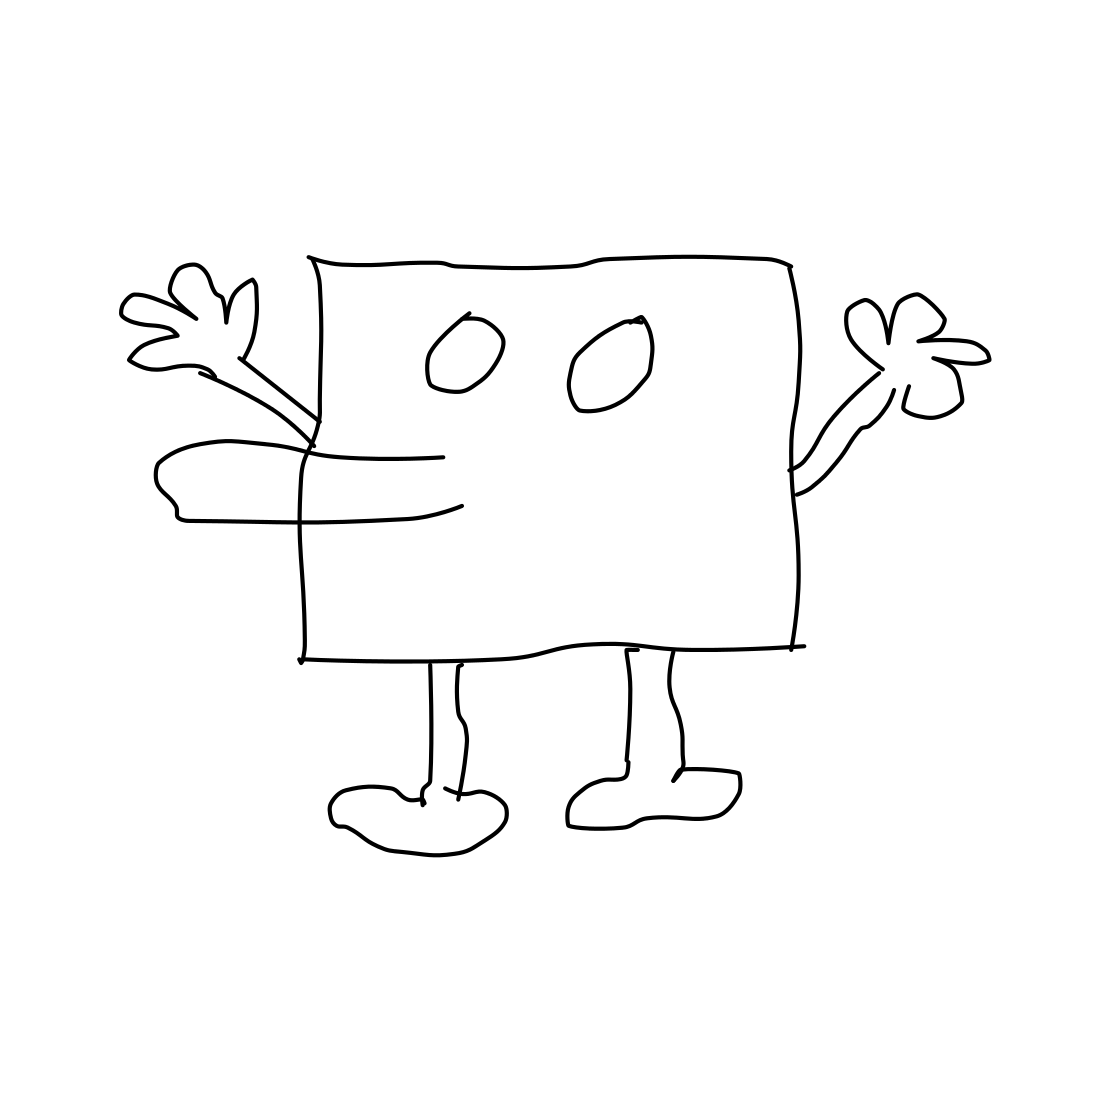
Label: sponge bob